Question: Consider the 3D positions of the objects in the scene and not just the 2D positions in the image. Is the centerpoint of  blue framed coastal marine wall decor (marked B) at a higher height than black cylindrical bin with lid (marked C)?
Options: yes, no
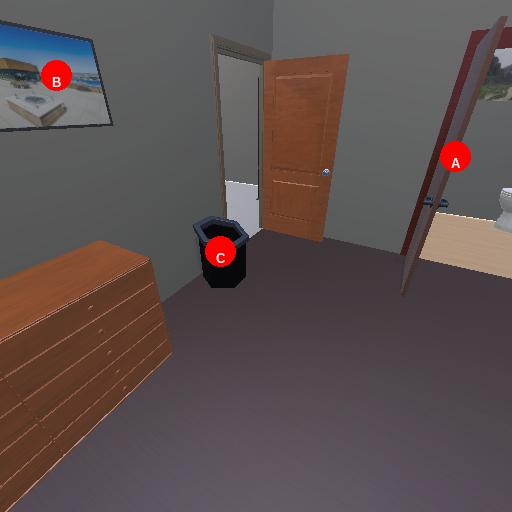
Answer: yes